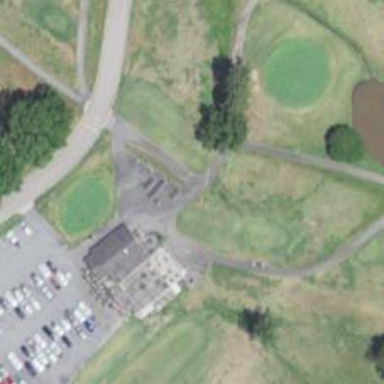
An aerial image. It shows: Pathway for golfing.